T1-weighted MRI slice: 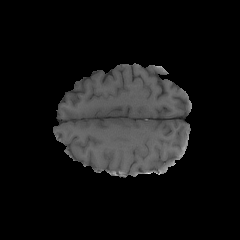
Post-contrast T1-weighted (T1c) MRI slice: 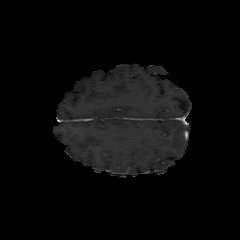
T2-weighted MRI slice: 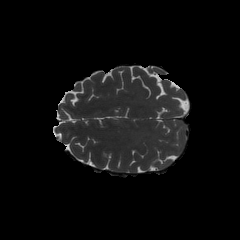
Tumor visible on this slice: no